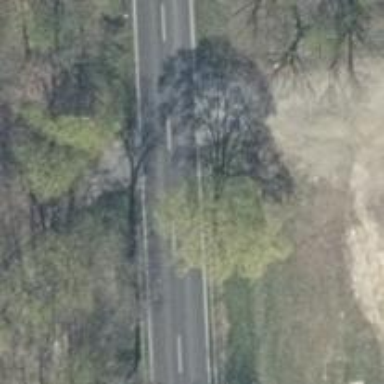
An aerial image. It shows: Asphalt road classified as primary highway.